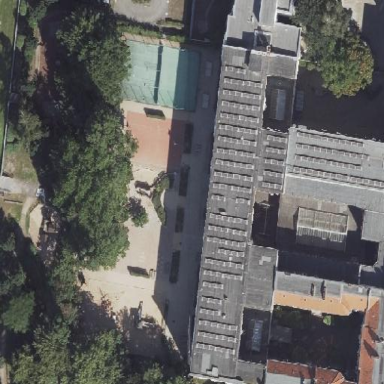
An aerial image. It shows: School building.